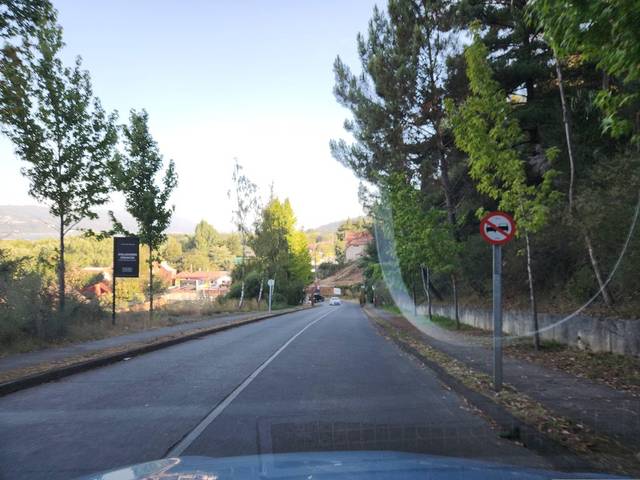
Region: Chile
Coordinates: -36.851, -73.074